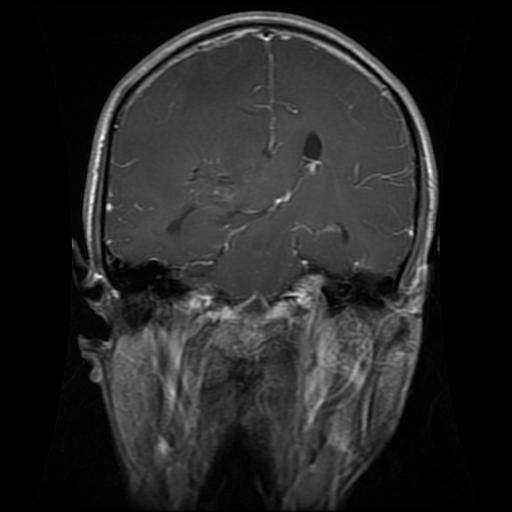
Label: glioma